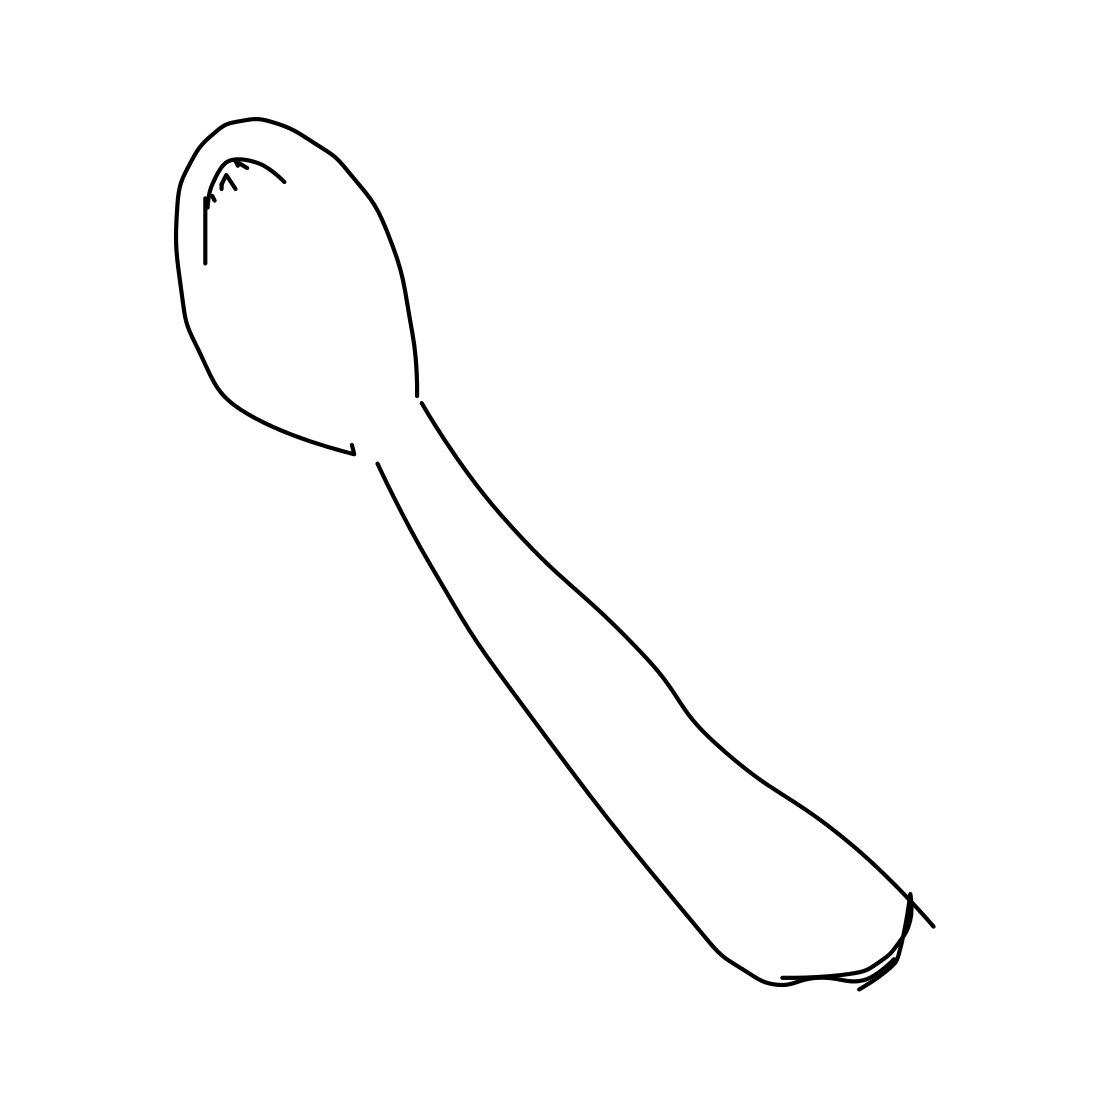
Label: spoon